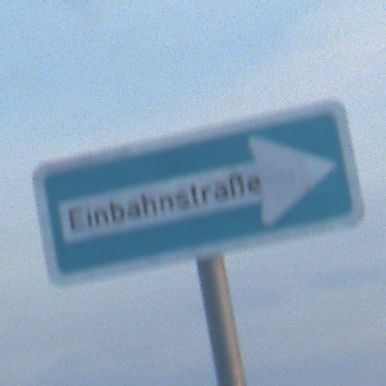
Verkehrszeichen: EinbahnstrasseRechtsweisend
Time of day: SunriseSunset
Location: Outdoor (Nature)
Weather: PartlyCloudy
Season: NotSpecified
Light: Natural